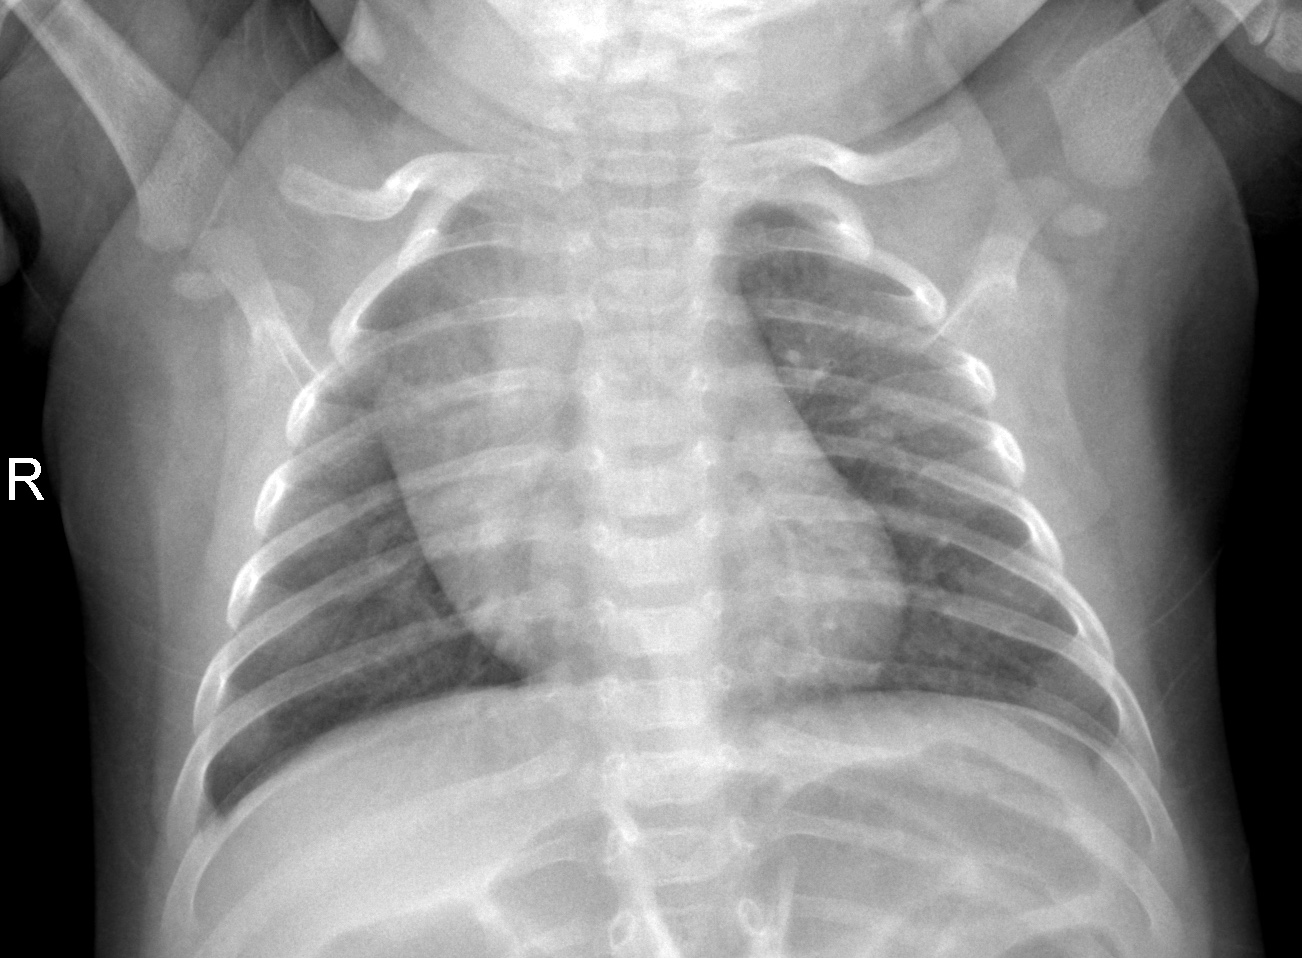
Diagnosis: NORMAL